Question: I was analyzing the Moore dataset in the carData package, and I wanted to see the whether partner.status affects conformity or not.
'''
set.seed(200)
library(carData)
library(ggplot2)
'''
And then using 'ggplot', I plotted the two variables using boxplot.

'''
ggplot(data = Moore, aes (x = partner.status, y = conformity )) +
geom_boxplot()
'''
The plot only tells that those who have high status have high conforming responses and those with low status have lower median conforming responses.
Question: how to show that there's evidence that partner.status affects conformity? What statistical methods do I have to use?
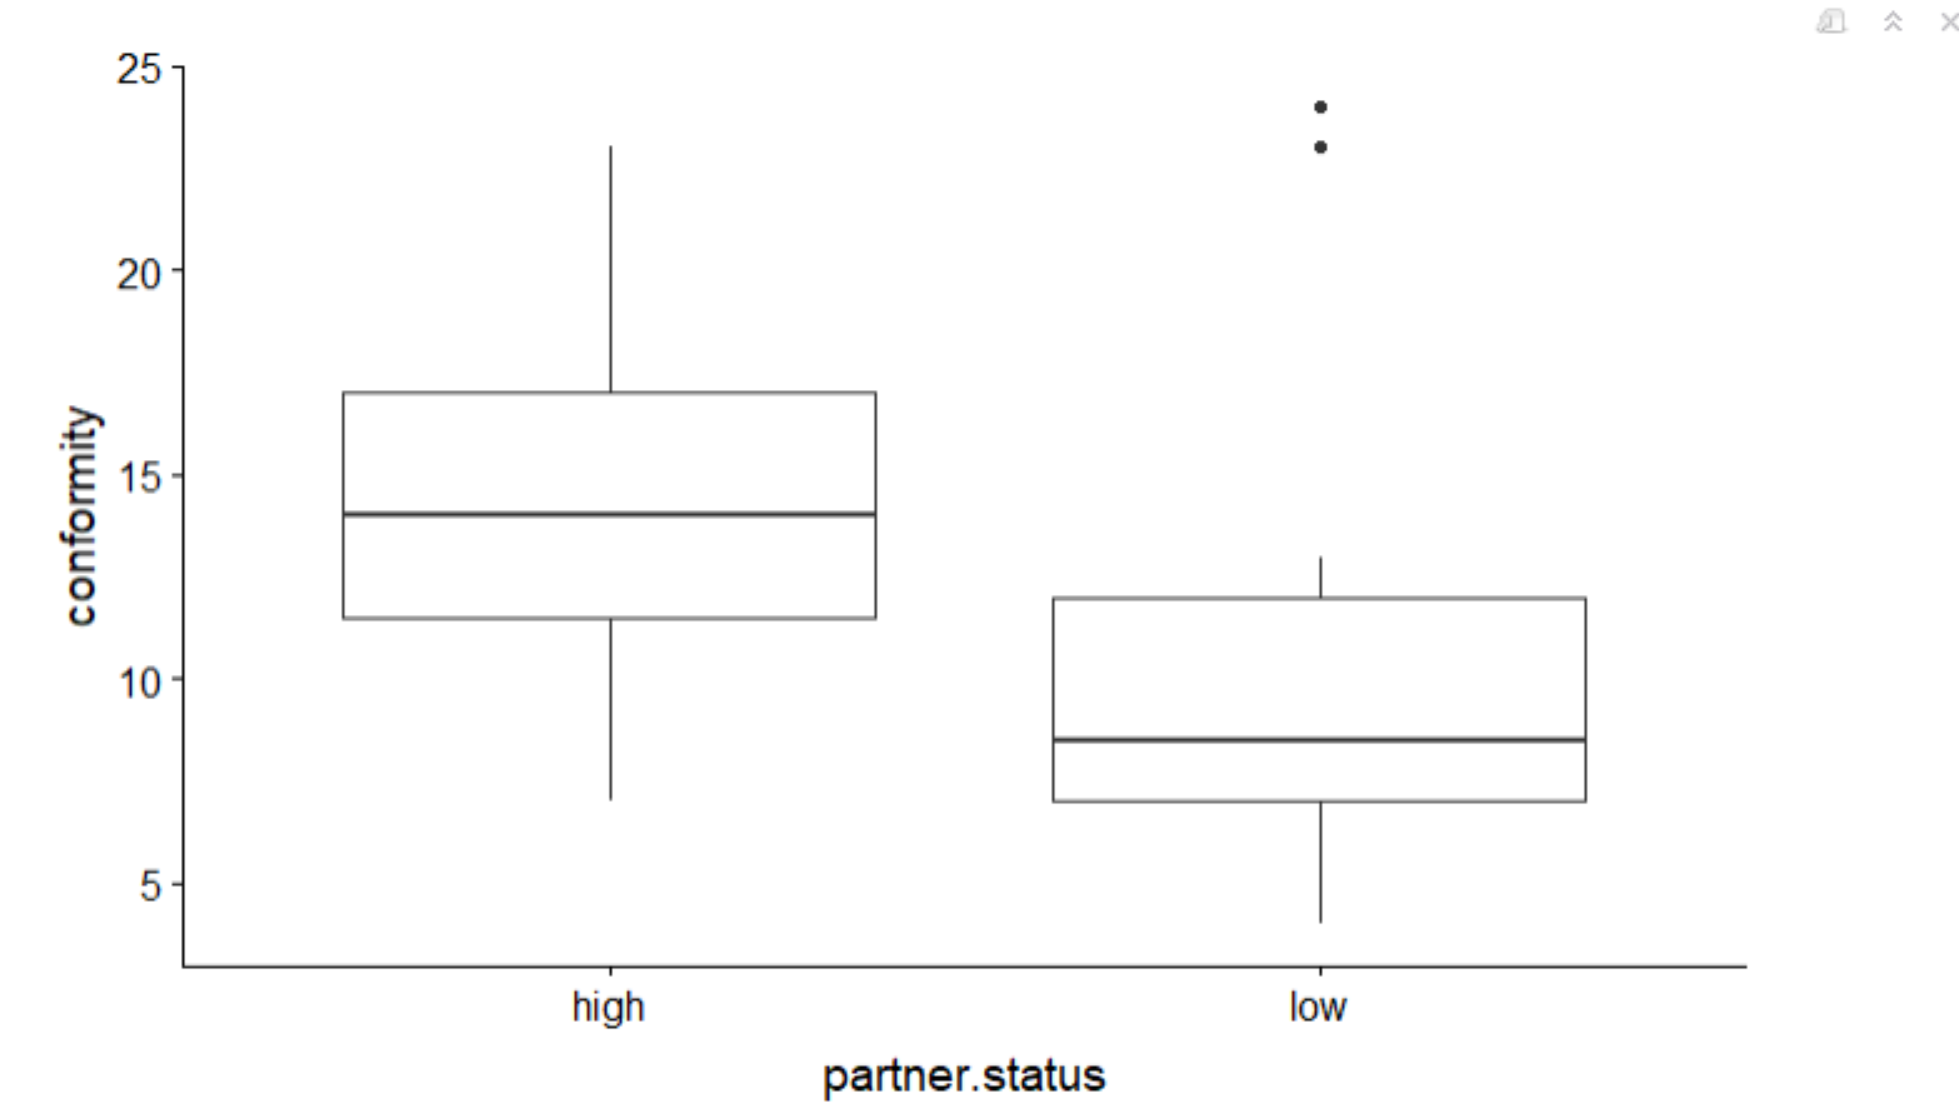
Answer: Boxplot is a great start, it gives you an idea of what results you should expect.
Now, you need to find out if data is normally distributed ('shapiro.test(Moore$conformity))' ), and has homoscedastic variance ('fligner.test(Moore$conformity ~ Moore$partner.status)' read as conformity by partner.status). You can read about the p-values <URL>, and make a conlcusion.
There are tons of other tests, these two are quite robust for this purpose.
Now, assuming you have normality and homoscedasticity you can do a t-test.
If, you have normality and heteroscedasticity you can do a oneway.test. If you don't have normality you can use the Kruskal-Wallis test.
Now, analysing the output of one of those tests you can reject or not reject the hypothesis of equal means.